Interaction volume radius: 5 \u00c5
Interaction volume height: 20 \u00c5
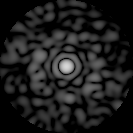
Disorder parameter: 0.8833